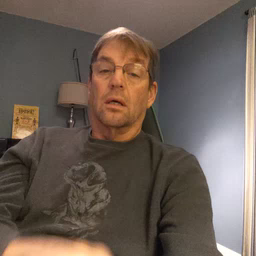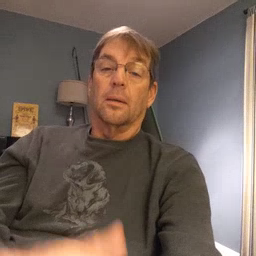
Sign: milk